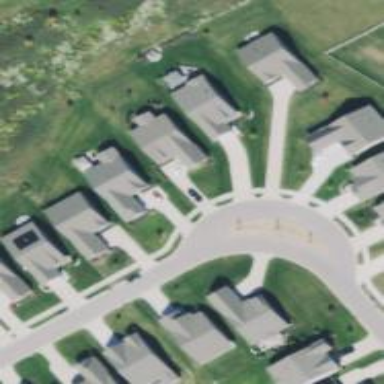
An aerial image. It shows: Smooth asphalt road in residential area.